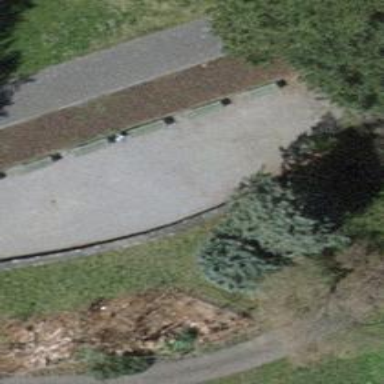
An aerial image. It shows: Footway with fine gravel surface.